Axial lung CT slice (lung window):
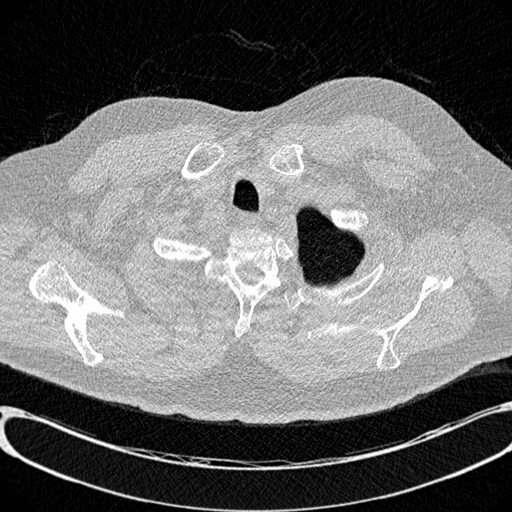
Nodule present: no